Question: I am new to wordpress plugin development, I have created a new small plugin (contact form) for test purpose only. Here is the link for plugin
<URL>
I have started this plugin with version 0.8 and I am uploading 0.9.2 also, I have uploaded version 0.9.2 and I am able to download with the download link given on the wordpress repository, but I want to change the text for download link. now the text should be 'Download version 0.9.2' instead of 'Download version 0.8'. I was following the tutorial
<URL>
For more details you can see the attached snap

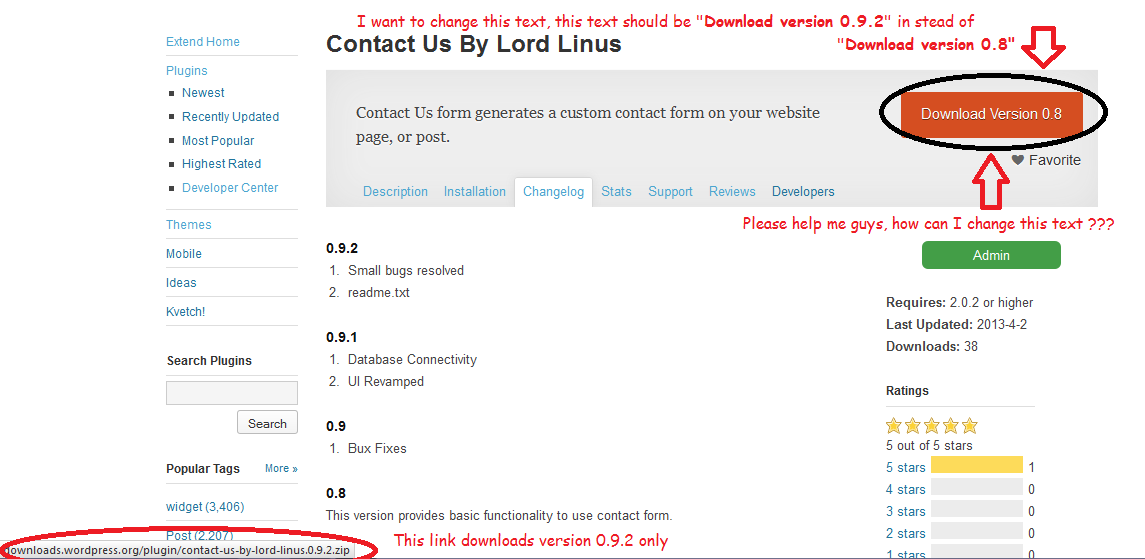
Answer: In the readme.txt file, add
'''
<?php
/*
Plugin Name: Name Of The Plugin
Plugin URI: http://URI_Of_Page_Describing_Plugin_and_Updates
Description: A brief description of the Plugin.
Version: The Plugin's Version Number, e.g.: 0.8
*/
?>
'''